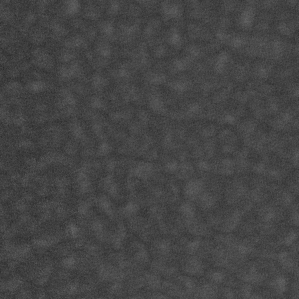
Label: frost